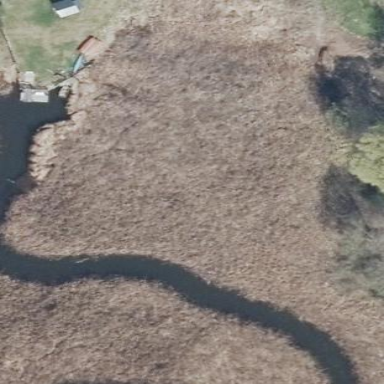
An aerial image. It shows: Wetland area dominated by reedbeds.